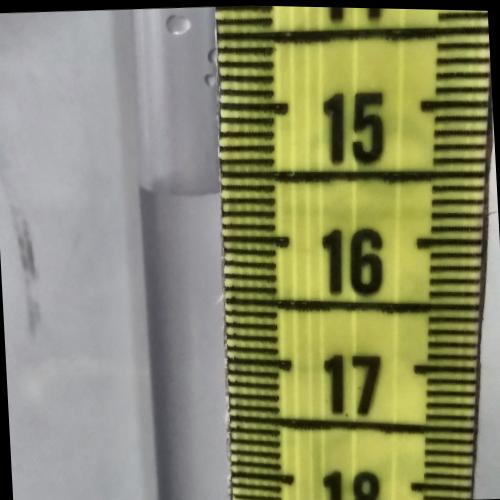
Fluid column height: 15.7 cm